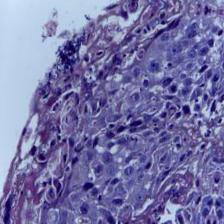
Diagnosis: OSCC